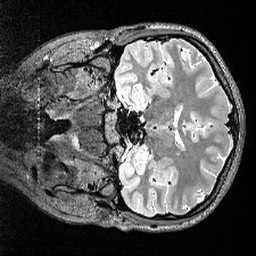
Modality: T2w
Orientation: coronal
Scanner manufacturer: siemens
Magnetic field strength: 3 T
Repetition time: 3.2 s
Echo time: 0.566 s